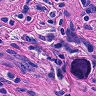
Metastatic tissue present: yes